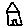
Label: house